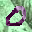
Label: 0